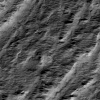
Atmospheric dust classification: not_dusty